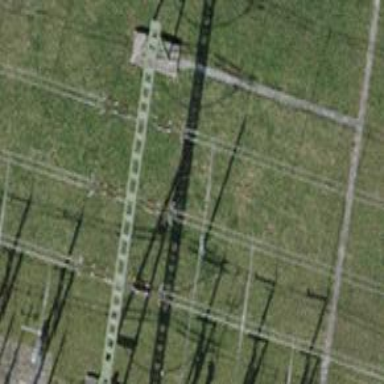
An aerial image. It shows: Insulator used in power systems.